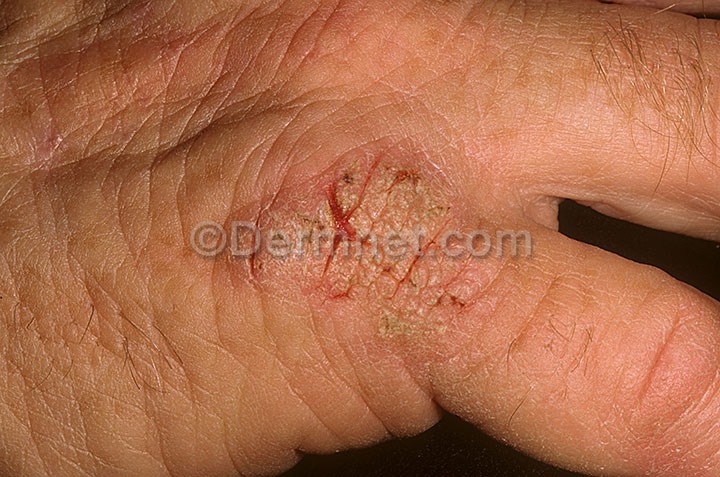
Disease: Eczema Photos